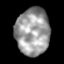
Tissue: skin
Cell type: Epithelial cells
Senescence score: 0.2574
Nuclear area (px): 1563
Mean DAPI intensity: 156.591